RGB frame:
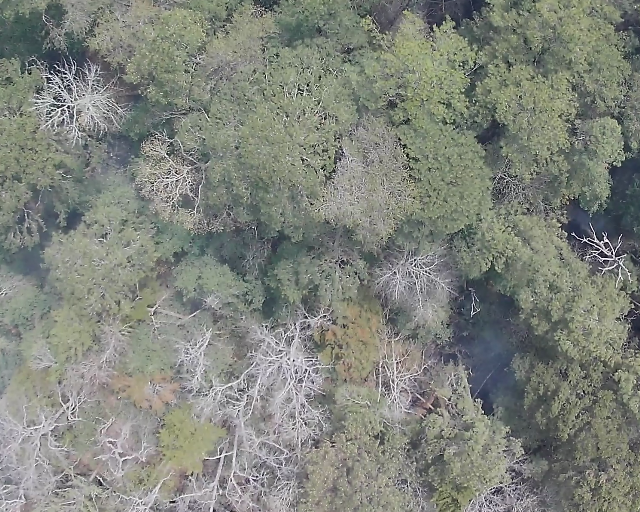
Thermal frame:
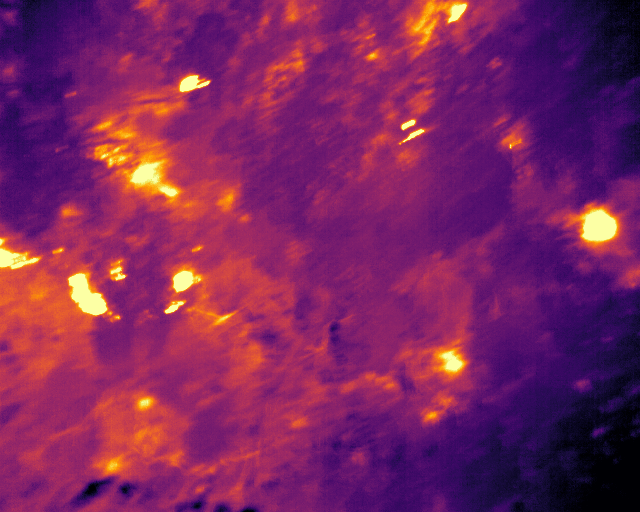
Captured: 2026-02-26 03:40:58
Pixels at or above 80 °C: 470 (fraction of frame: 0.001434)